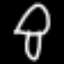
Label: mushroom